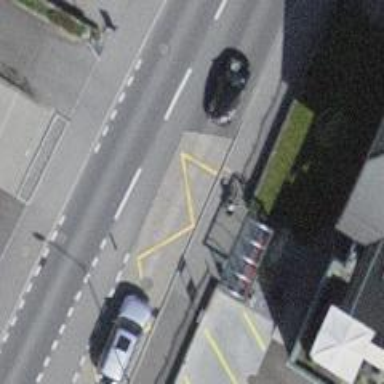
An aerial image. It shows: Platform with shelter made of asphalt. This platform is used for public transport.